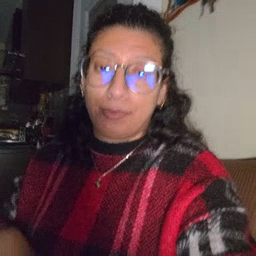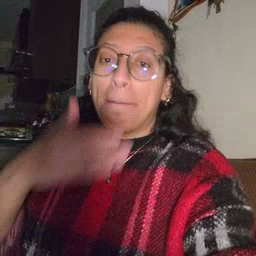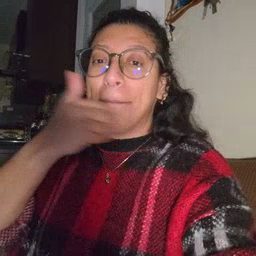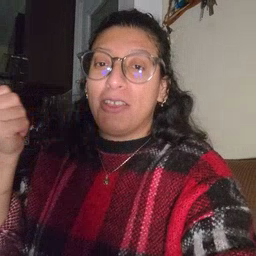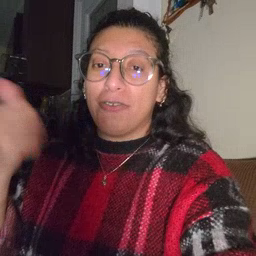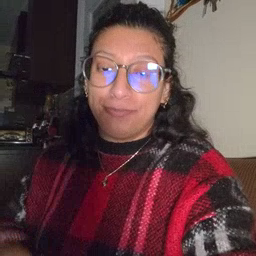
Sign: better